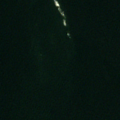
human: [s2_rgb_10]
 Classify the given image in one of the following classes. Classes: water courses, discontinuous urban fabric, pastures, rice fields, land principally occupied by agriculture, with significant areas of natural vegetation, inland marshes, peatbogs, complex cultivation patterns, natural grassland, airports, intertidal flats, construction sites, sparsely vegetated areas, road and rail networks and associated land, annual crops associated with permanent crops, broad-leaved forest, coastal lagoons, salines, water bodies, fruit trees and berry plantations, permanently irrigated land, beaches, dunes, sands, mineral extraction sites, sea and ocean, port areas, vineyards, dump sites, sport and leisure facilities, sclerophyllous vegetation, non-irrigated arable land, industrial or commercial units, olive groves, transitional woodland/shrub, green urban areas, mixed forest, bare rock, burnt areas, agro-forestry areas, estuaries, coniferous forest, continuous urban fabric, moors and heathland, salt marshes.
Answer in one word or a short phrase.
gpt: sea and ocean